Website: bh-photo
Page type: address-validator
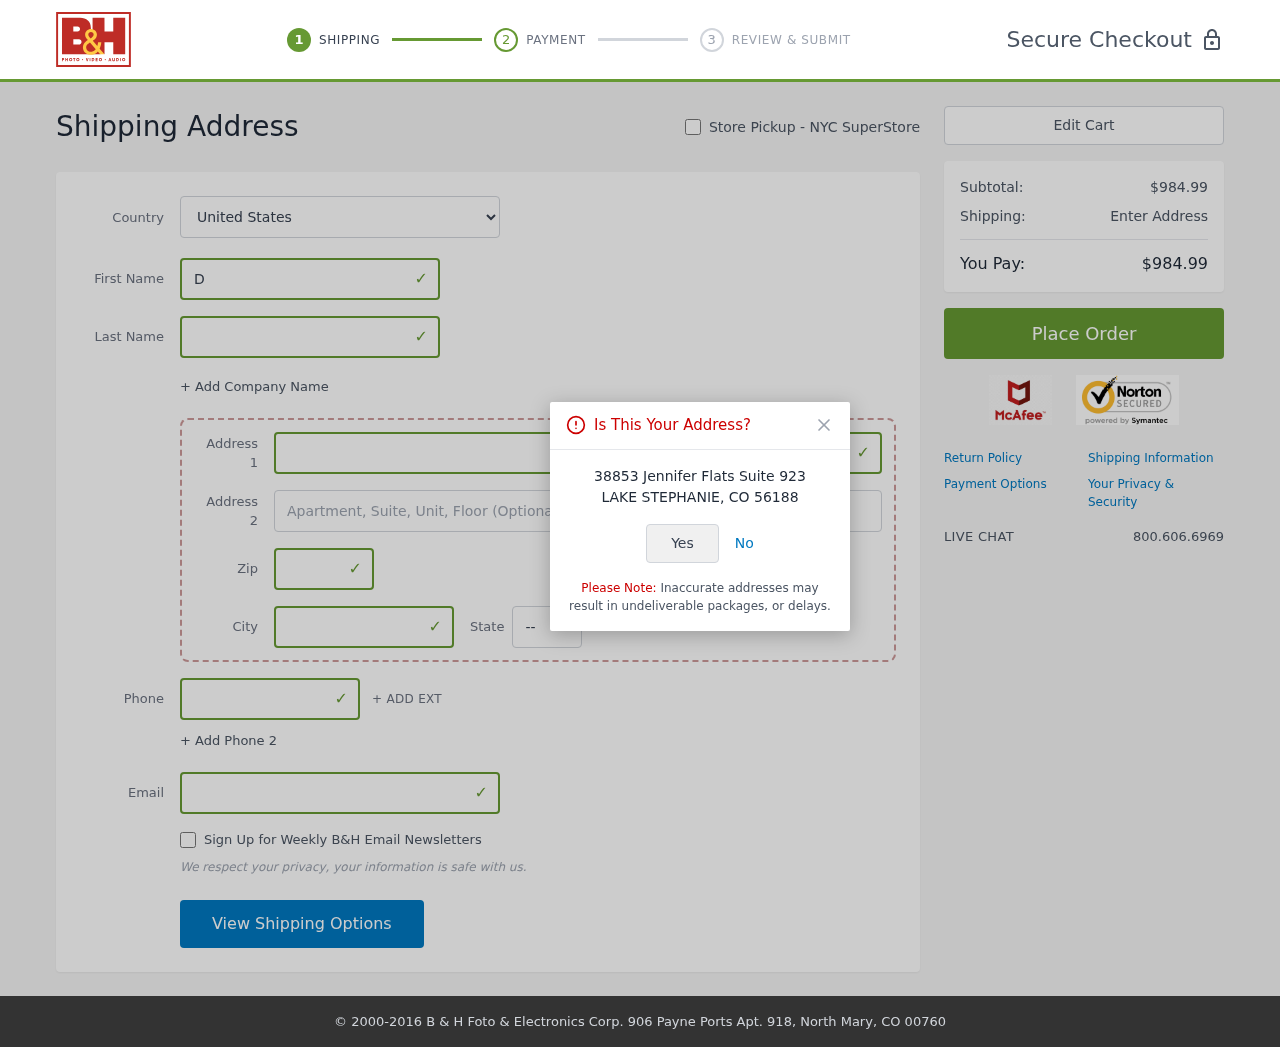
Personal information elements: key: PII_CITY
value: Lake Stephanie
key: PII_COUNTRY
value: United States
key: PII_EMAIL
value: danderson@hotmail.com
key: PII_FIRSTNAME
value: David
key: PII_LASTNAME
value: Anderson
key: PII_PHONE
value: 9995444412
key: PII_POSTCODE
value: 56188
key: PII_STATE_ABBR
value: CO
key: PII_STREET
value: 38853 Jennifer Flats Suite 923
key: PII_STREET2
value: Apt. 712
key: PII_CITY_CONFIRM
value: LAKE STEPHANIE
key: PII_POSTCODE_FULL
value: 56188
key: PII_POSTCODE_NUMERIC
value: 56188
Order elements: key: ORDER_SUBTOTAL
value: $984.99
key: ORDER_TOTAL
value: $984.99